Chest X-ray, PA view. Patient: 77 years old, sex M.
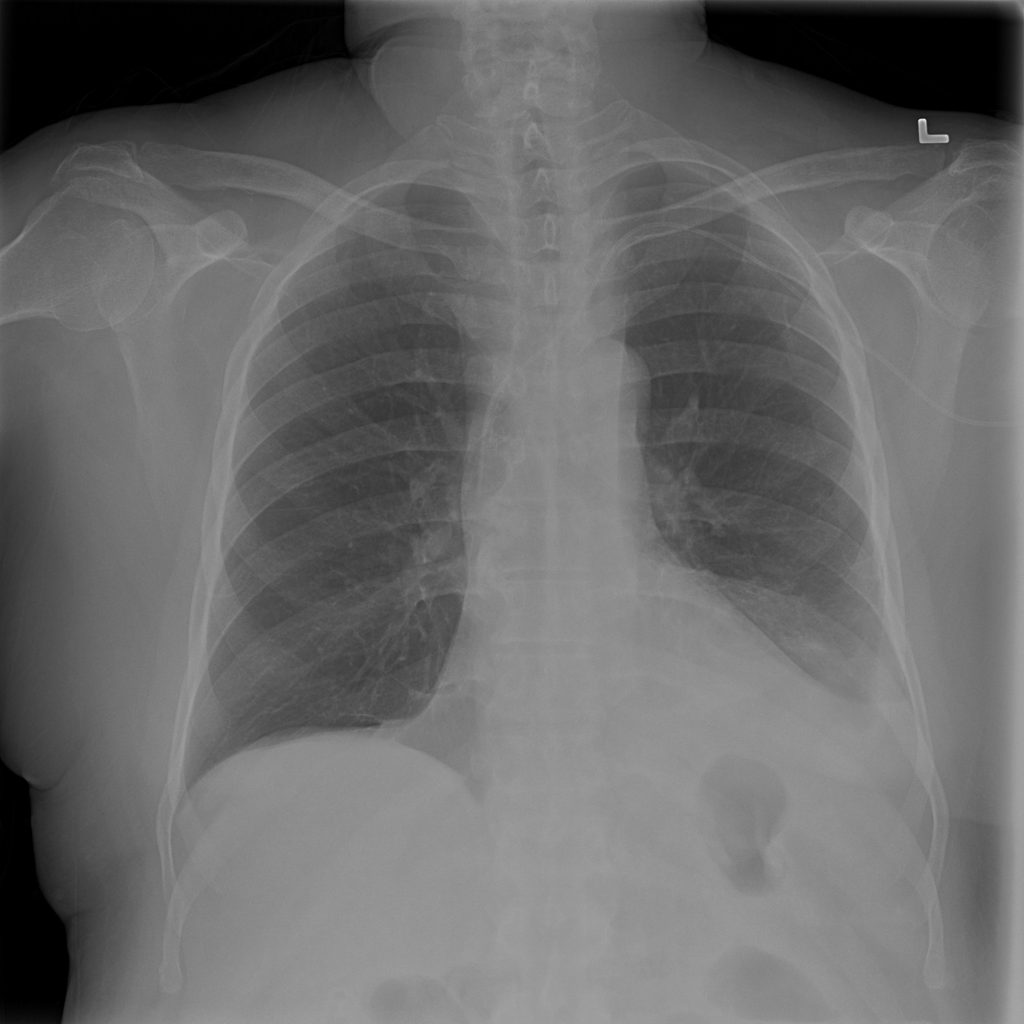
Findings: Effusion